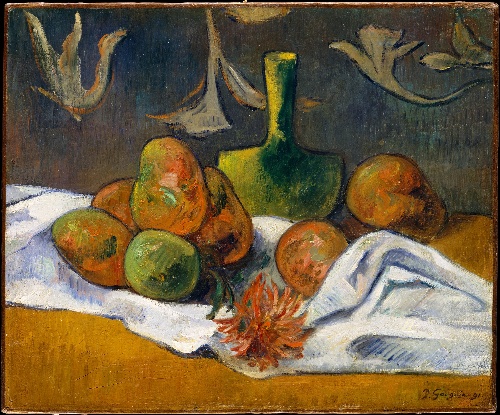
Title: Still Life
Artist: Paul Gauguin
Artist bio: French, late 19th century
Object type: Painting
Classification: Paintings
Medium: Oil on canvas
Dimensions: 15 1/8 x 18 1/4 in. (38.4 x 46.4 cm)
Department: European Paintings
Credit line: Bequest of Miss Adelaide Milton de Groot (1876-1967), 1967
Accession year: 1967
Repository: Metropolitan Museum of Art, New York, NY
Tags: Fruit|Still Life|Vases